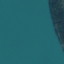
Land use / land cover: SeaLake